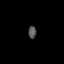
Tissue: lung
Cell type: T cells
Senescence score: 0.2136
Nuclear area (px): 103
Mean DAPI intensity: 79.903